Question: I want my activity to be dimmed, almost transparent. Like the spotify app, the beneath example is from the iPhone application, but the behaviour is almost the same

Lets pretend that this is an android application, the view in front is an activity, and the view behind is also an activity. Which property do I need to set in my 'res/styles.xml' in order to get this design? I've googled but I can only find java examples like this one:
'''
WindowManager.LayoutParams windowManager = getWindow().getAttributes();
windowManager.dimAmount = 0.75f;
getWindow().addFlags(WindowManager.LayoutParams.FLAG_DIM_BEHIND);
'''
Thanks!
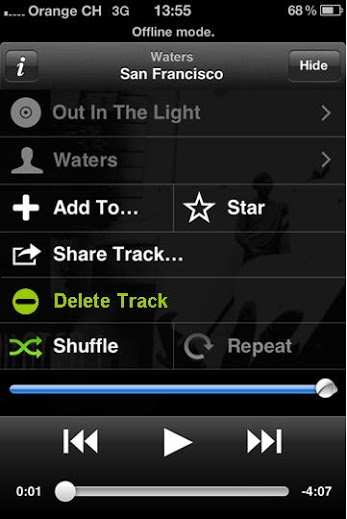
Answer: Found the solution:
Create your own Theme in the 'res/styles.xml'
'''
<style name="Theme.Opacity" parent="Sherlock.__Theme.DarkActionBar">
<item name="android:windowBackground">@android:color/transparent</item>
<item name="android:windowIsTranslucent">true</item>
<item name="android:background">#<PHONE></item>
</style>
'''